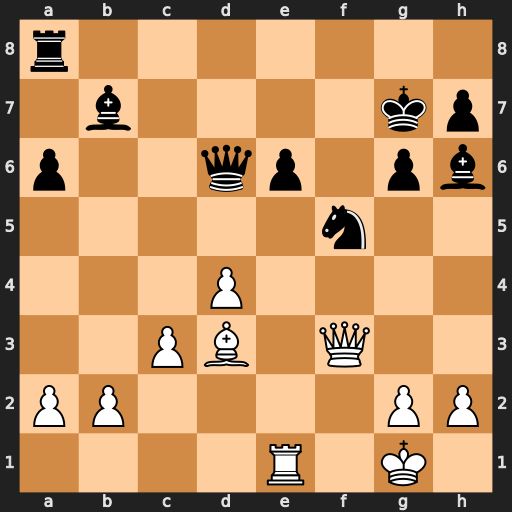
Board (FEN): r7/1b4kp/p2qp1pb/5n2/3P4/2PB1Q2/PP4PP/4R1K1
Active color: w
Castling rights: -
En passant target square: -
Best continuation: Qxb7+ Ne7 Qxa8